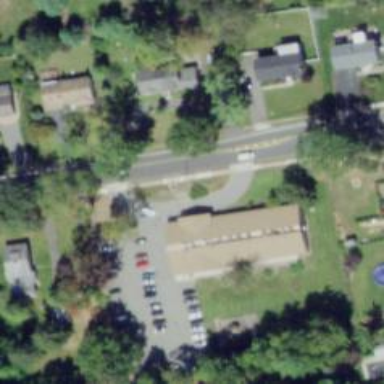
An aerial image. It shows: Healthcare clinic.